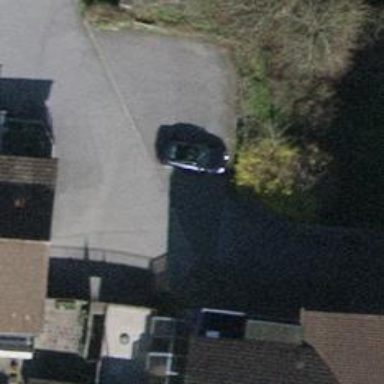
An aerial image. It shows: Paved driveway road for service vehicles.